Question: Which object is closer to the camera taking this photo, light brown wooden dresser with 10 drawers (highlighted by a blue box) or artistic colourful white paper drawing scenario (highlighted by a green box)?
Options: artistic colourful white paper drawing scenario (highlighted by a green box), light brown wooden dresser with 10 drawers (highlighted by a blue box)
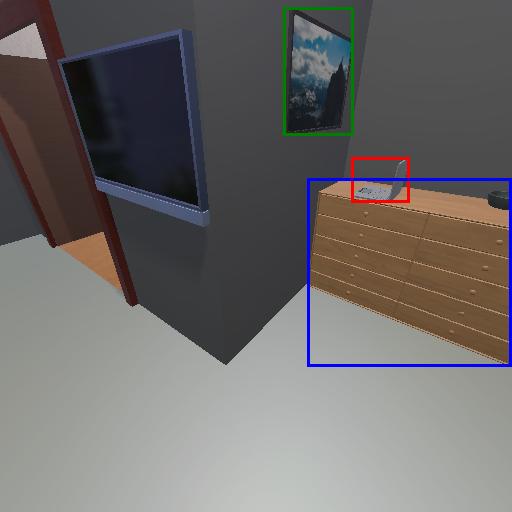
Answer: artistic colourful white paper drawing scenario (highlighted by a green box)